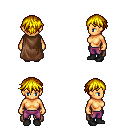
a pixel art fantasy rpg character, female body template, human, tanned skin, brown cape, magenta pants, blonde short bangs hairstyle, black shoes, four views (front, back, left, right), 2x2 character sprite sheet, small pixel art, hard edges, no anti-aliasing